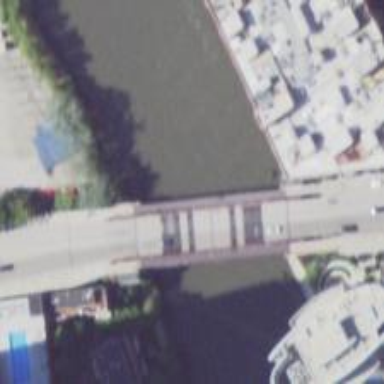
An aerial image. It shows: Secondary road with movable bascule bridge.